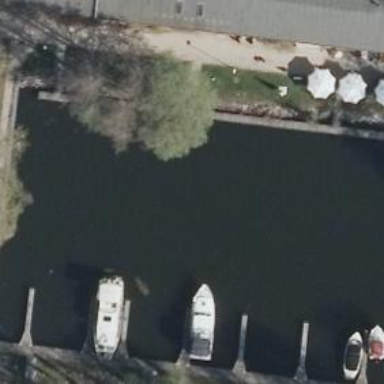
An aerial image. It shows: Dock along the waterfront in harbor.